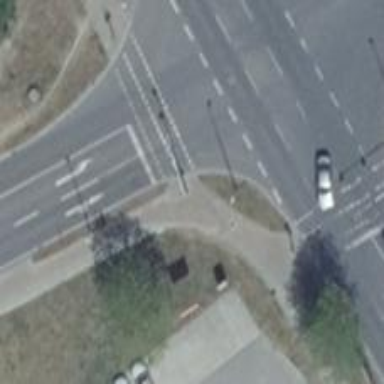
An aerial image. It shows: Road with traffic signals at the crossing.